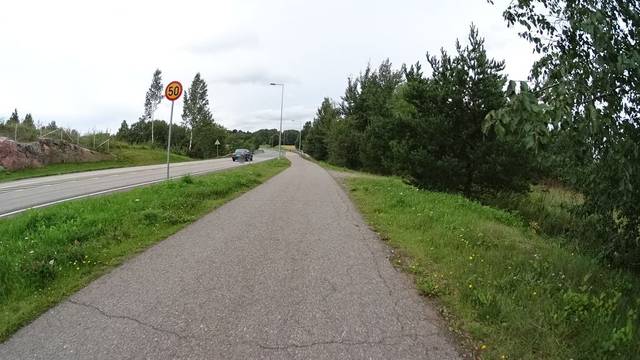
Region: Finland
Coordinates: 60.288, 24.89